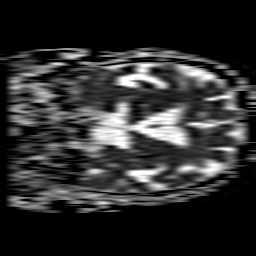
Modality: ADC
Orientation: coronal
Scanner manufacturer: philips
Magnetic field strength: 1.5 T
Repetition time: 3.695 s
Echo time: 0.09411 s